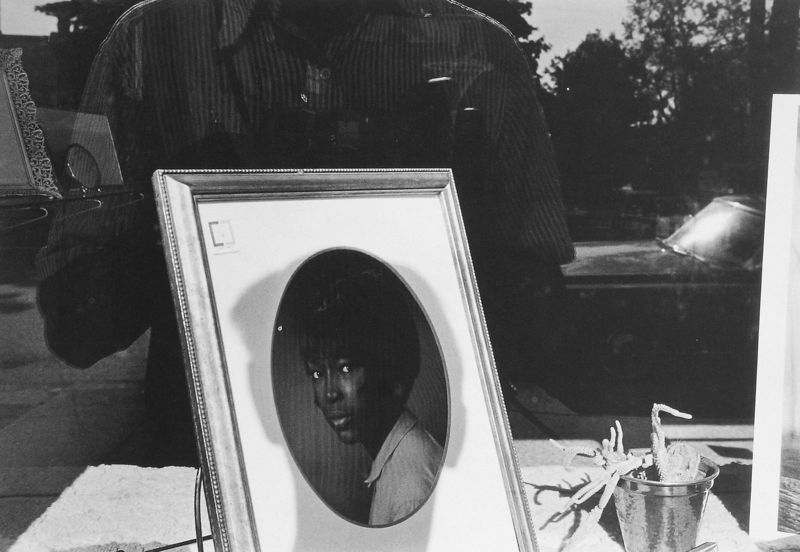
Titel: Madison, Wisconsin
Künstler: Wienand von Steeg
Schlagwörter: mann, weiß, bäume, fenster, frau, profil, schaufenster, schwarz, tisch, blick, hemd, augen, mensch, rahmen, bild, portrait, porträt, spiegelung, sonne, person, pflanze, oval, blumentopf, topf, bilderrahmen, geschäft, amerika, auto, gestreift, uhr, foto, fotografie, afrikanerin, schwarze, schwarz weiß, vitrine, beerdigung, fensterscheibe, kaktus, muschel, eimer, fotographie, krebs, antiquitäten, kfz, top, amerikanisch, afro amerikanisch, muscle car